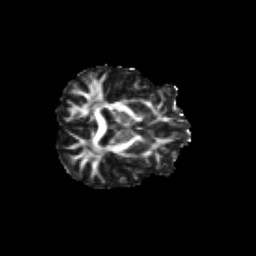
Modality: FA
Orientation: axial
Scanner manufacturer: siemens
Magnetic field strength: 3 T
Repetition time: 9.2 s
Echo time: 0.084 s